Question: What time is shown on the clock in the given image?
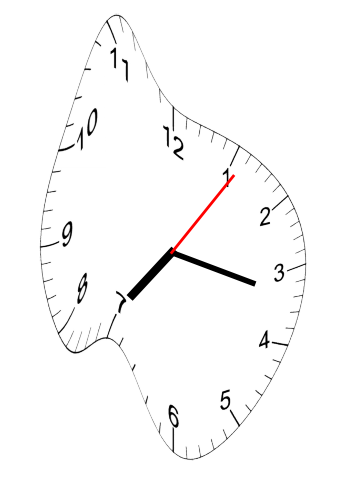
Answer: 07:17:06